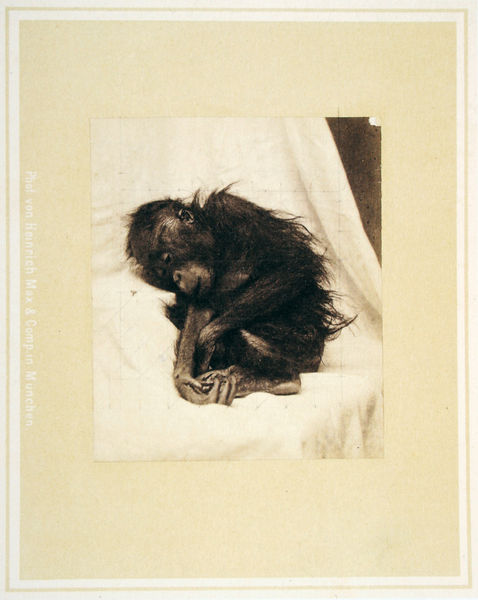
Titel: Aufnahme eines jungen toten Orang-Utans
Künstler: Heinrich Max
Standort: München
Institution: Städtische Galerie im Lenbachhaus
Schlagwörter: fuß, hand, kopf, schlaf, weiß, ocker, braun, grau, haar, mund, nase, ohr, schwarz, stuhl, tuch, beige, arme, augen, falten, gesicht, leinen, rahmen, tod, tot, bild, hände, vorhang, haare, sessel, decke, spitzen, traurig, affe, fell, schrift, kauern, liegen, schlafen, schlafend, baby, füsse, rand, sepia, kissen, white, inschrift, pfoten, laken, liegend, zehen, geschlossen, foto, fotografie, photographie, münchen, schwarzweiss, text, beschriftung, photo, karte, leintuch, sad, farbfoto, maul, postkarte, junges, schimpanse, fötus, schläft, äffchen, cloth, album, zerzaust, orang utan, hhare, gabriel von max, eingeschlagen, randschrift, randtext, zusammengekauert, affenbaby, daguerrotopie, cbaby, laying, orang utang